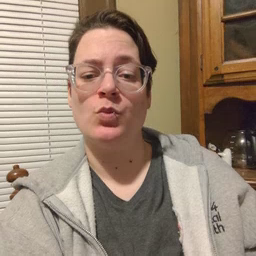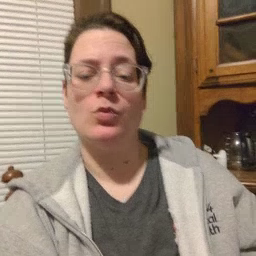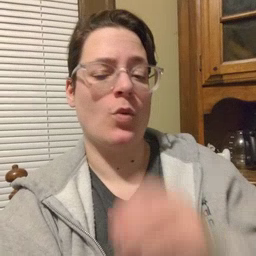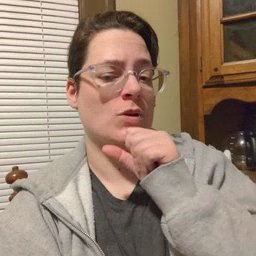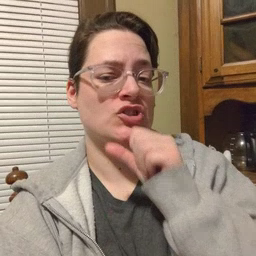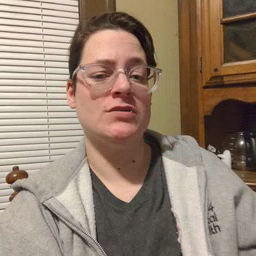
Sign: orange